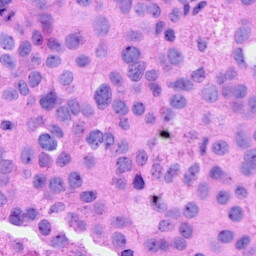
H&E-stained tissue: Breast